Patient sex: F
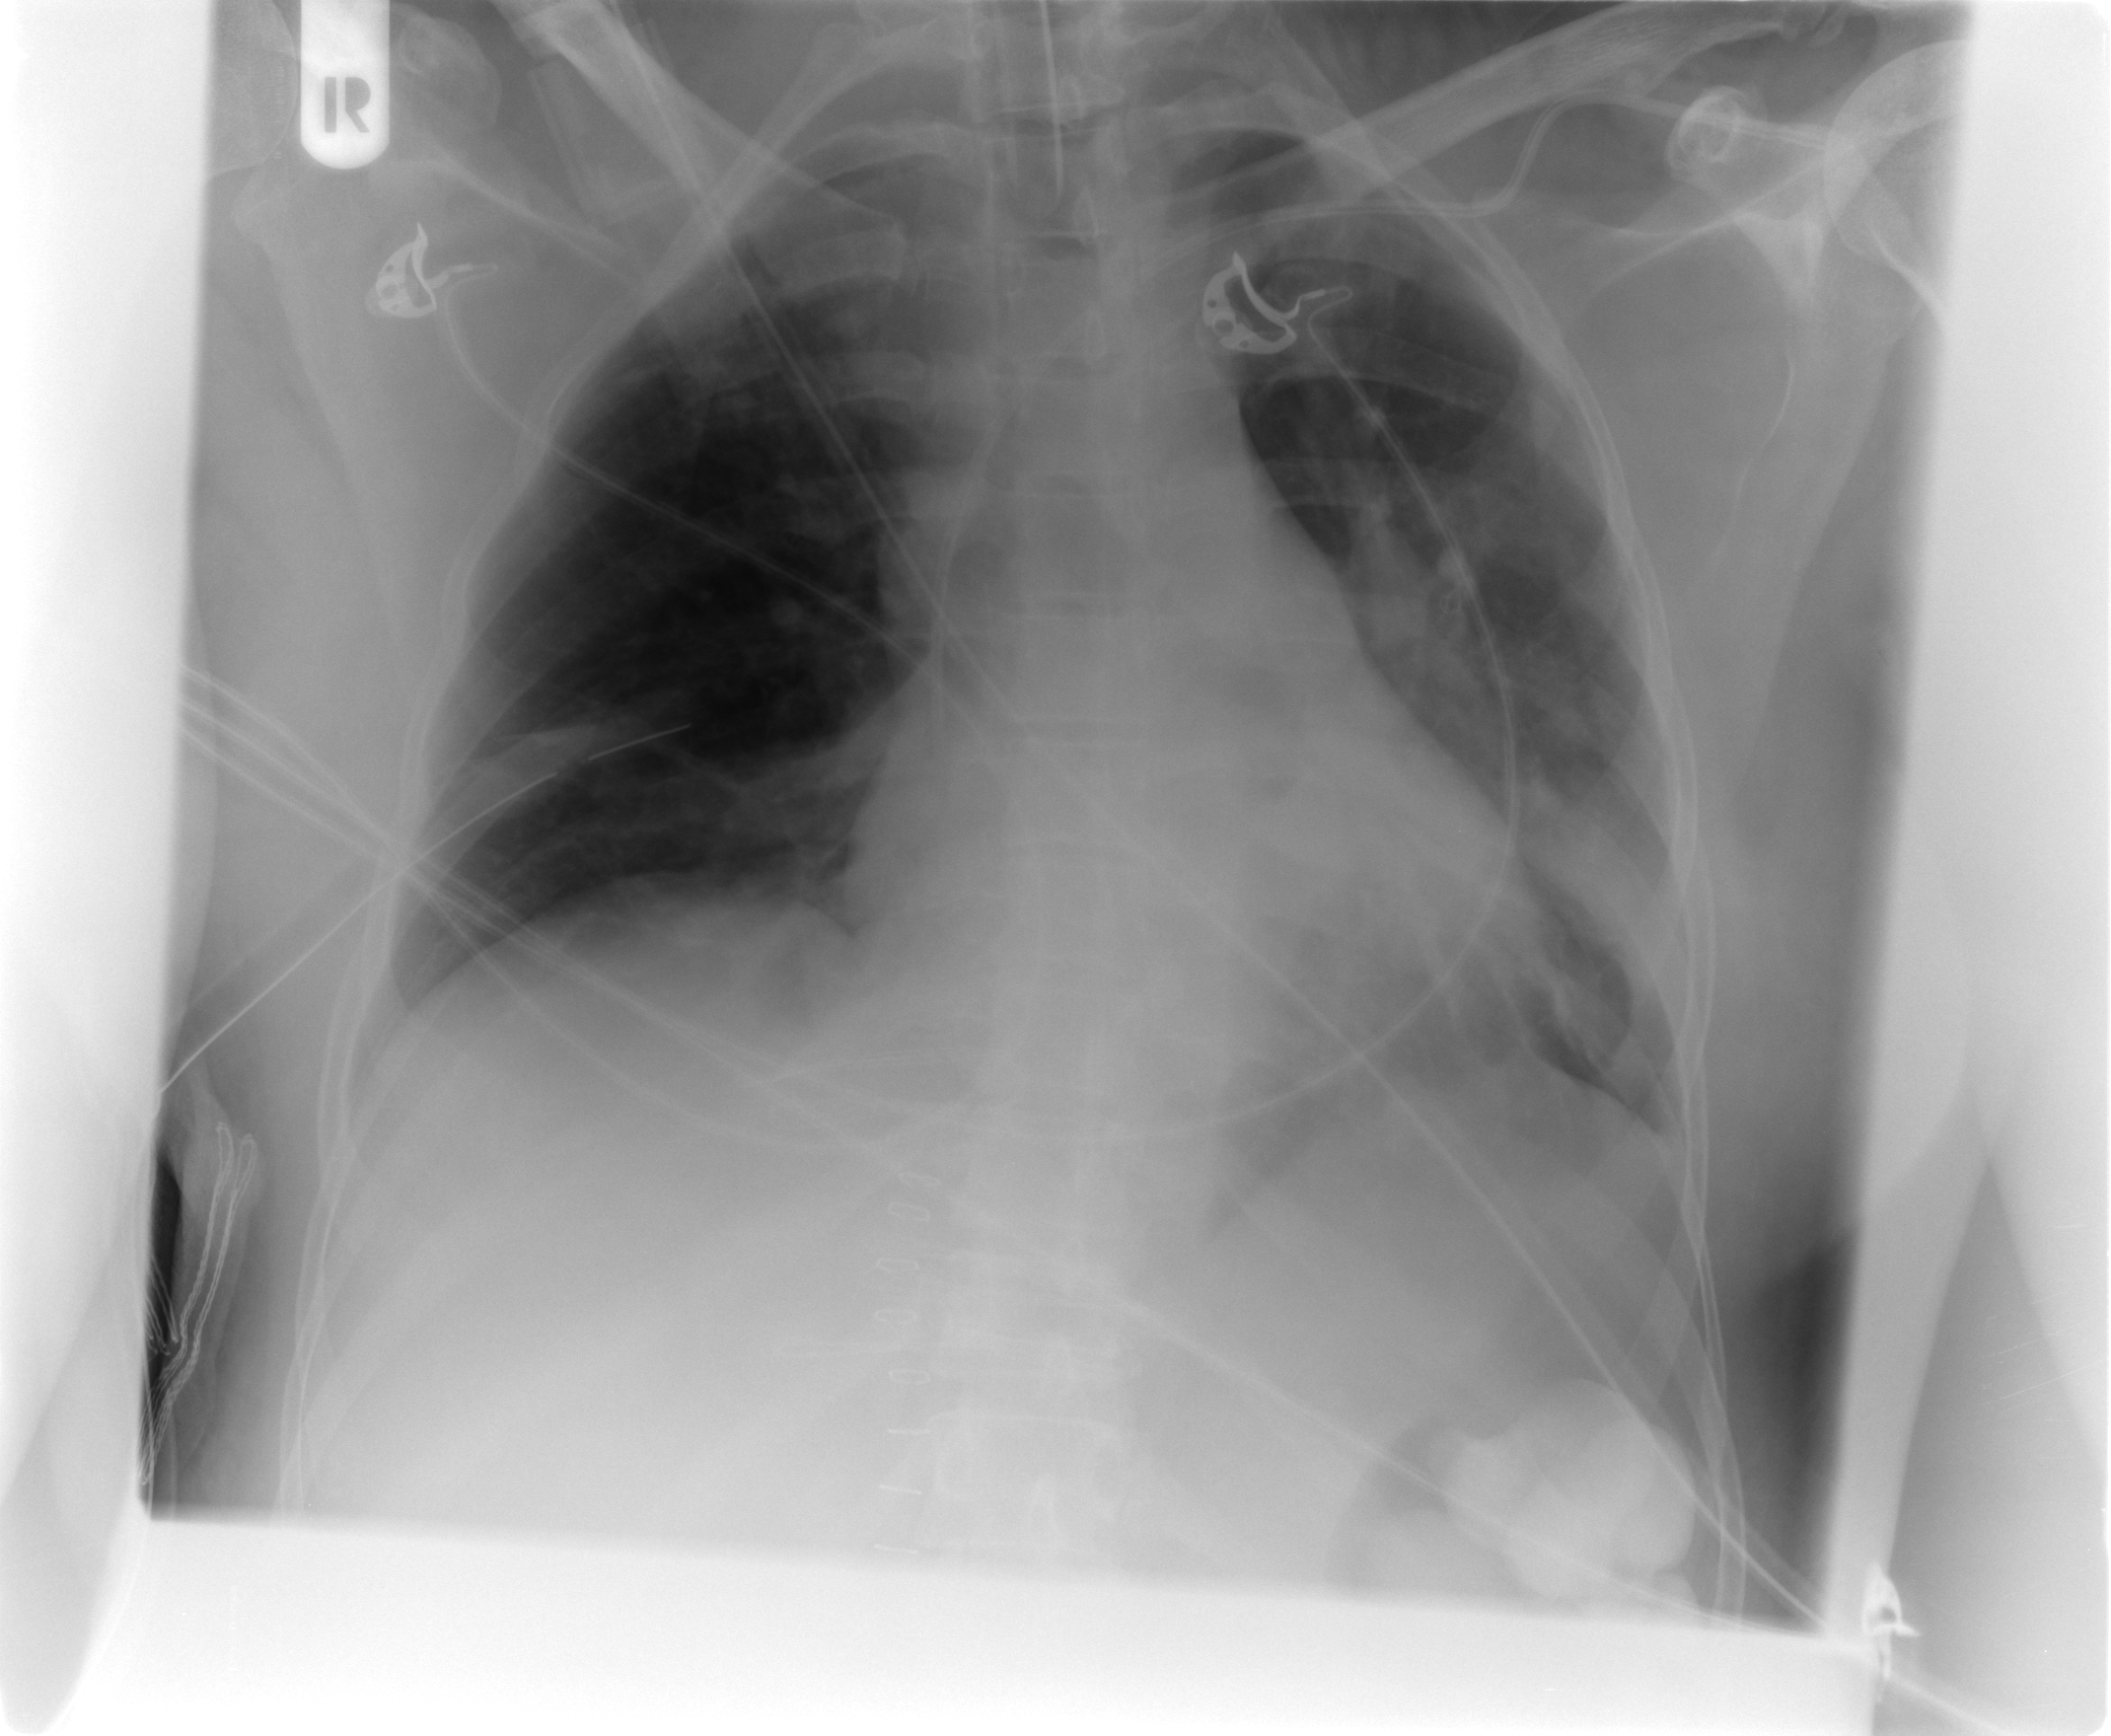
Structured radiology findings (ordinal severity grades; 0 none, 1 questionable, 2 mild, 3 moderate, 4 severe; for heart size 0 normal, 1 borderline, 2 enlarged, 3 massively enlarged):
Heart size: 2
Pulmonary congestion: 0
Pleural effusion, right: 1
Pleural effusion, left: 1
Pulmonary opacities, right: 1
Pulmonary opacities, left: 0
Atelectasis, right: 2
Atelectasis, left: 2